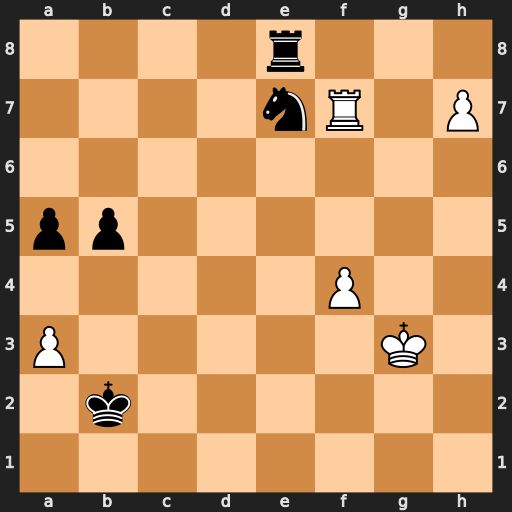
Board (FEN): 4r3/4nR1P/8/pp6/5P2/P5K1/1k6/8
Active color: w
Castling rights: -
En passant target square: -
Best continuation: Rxe7 Rxe7 h8=Q+